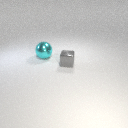
large cyan metal sphere to the left of small gray metal cube